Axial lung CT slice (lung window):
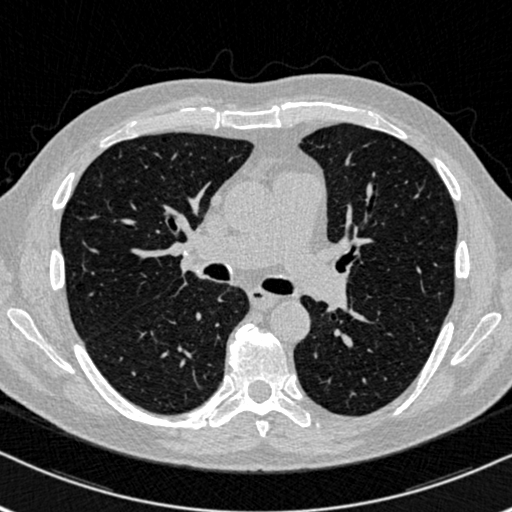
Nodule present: no